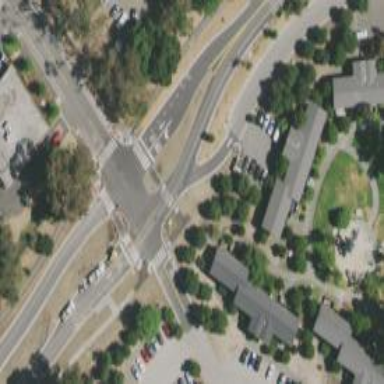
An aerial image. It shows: Marked crossing with zebra stripes on the road.